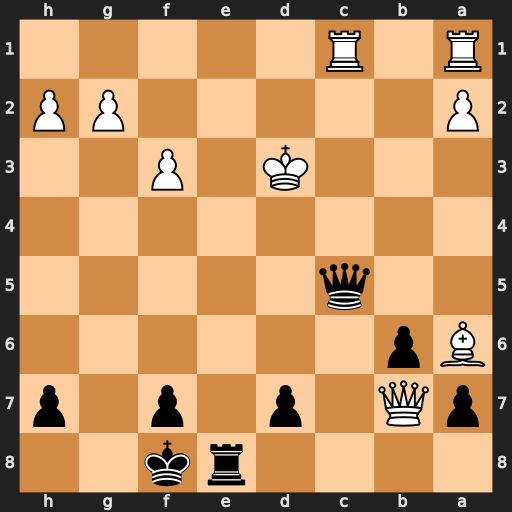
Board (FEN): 4rk2/pQ1p1p1p/Bp6/2q5/8/3K1P2/P5PP/R1R5
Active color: b
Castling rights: -
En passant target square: -
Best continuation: Re3+ Kd2 Qd4+ Kc2 Rc3+ Kb1 Qb4#